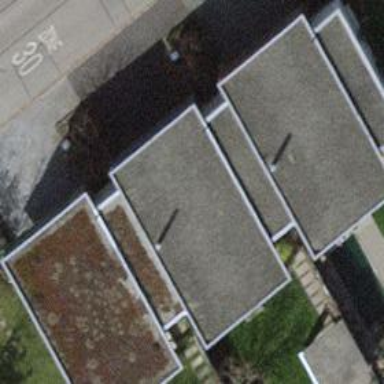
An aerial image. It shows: Terrace building.